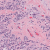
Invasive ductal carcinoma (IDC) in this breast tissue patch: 1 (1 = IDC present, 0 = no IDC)